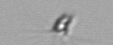
Label: Calciopappus